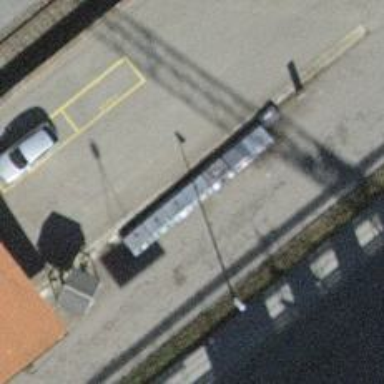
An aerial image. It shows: Recycling container in the area designated for recycling.